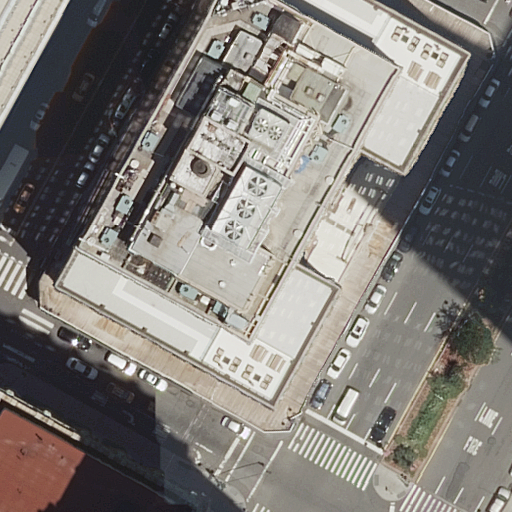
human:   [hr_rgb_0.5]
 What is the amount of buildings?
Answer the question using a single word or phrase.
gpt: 4

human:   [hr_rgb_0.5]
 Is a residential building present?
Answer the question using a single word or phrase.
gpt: yes

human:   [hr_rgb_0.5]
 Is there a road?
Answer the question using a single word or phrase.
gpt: yes

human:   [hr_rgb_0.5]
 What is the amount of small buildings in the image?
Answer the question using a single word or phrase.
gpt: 0

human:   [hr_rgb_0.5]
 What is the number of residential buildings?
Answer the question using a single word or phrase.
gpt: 2

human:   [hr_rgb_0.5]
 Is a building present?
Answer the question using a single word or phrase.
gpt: yes

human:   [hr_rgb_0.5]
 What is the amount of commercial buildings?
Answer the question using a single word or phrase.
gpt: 2

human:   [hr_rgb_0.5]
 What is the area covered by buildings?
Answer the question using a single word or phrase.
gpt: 2922m2

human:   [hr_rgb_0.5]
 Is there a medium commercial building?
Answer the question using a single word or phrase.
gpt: yes

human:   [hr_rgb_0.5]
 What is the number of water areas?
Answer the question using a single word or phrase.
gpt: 0

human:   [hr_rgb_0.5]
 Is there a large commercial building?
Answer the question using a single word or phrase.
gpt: no

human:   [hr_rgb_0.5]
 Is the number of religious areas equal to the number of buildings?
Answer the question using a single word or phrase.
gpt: no

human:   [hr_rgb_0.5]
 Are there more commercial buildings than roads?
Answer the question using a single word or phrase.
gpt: no

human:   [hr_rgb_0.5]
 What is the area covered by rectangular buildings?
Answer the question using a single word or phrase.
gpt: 2922m2

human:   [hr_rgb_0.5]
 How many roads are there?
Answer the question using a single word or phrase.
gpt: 11

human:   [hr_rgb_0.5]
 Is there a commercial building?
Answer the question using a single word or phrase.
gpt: yes

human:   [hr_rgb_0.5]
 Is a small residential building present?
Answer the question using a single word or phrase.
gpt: no

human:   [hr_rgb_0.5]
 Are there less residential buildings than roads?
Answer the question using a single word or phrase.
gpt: yes

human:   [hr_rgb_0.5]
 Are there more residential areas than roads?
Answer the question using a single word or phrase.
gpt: no

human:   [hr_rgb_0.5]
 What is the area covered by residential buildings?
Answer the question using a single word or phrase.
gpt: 2470m2

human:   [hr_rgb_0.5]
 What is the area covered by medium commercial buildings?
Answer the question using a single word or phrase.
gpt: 451m2

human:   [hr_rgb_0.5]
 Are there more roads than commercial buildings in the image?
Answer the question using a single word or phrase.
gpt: yes

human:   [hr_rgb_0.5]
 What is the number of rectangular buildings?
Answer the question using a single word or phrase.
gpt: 4

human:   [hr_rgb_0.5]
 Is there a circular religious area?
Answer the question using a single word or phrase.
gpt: no

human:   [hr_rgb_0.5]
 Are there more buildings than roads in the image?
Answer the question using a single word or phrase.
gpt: no

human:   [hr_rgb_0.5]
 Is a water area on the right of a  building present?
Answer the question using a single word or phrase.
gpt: no

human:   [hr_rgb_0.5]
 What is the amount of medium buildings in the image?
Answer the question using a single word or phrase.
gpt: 3

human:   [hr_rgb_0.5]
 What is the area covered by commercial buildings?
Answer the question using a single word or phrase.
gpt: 451m2

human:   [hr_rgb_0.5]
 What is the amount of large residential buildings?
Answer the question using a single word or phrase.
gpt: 1

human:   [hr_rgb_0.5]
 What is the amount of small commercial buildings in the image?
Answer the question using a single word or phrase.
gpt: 0

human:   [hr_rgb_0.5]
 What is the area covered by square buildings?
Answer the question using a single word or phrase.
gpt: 0m2

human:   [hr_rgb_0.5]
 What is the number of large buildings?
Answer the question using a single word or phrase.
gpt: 1

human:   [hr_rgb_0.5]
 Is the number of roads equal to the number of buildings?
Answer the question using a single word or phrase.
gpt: no

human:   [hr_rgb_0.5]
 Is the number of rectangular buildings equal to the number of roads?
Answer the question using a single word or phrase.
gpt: no

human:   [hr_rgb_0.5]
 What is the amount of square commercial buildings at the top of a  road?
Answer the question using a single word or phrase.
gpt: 0

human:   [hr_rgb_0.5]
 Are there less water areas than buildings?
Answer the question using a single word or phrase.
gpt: yes

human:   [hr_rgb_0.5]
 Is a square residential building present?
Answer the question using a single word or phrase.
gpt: no

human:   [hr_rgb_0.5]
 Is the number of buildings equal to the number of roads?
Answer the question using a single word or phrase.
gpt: no

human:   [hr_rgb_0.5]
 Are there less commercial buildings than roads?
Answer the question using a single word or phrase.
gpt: yes

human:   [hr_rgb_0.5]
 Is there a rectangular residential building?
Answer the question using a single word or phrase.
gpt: yes

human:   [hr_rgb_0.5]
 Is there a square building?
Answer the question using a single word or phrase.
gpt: no

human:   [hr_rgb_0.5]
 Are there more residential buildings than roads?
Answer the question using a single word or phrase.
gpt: no

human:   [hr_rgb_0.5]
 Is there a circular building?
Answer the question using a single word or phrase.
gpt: no

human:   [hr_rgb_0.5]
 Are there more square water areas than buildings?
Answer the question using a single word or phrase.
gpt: no

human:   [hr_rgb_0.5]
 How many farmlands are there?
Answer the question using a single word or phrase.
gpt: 0

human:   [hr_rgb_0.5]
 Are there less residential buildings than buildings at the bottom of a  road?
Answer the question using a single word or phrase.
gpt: no

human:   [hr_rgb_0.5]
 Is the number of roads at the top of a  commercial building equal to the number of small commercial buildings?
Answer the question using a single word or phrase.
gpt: no

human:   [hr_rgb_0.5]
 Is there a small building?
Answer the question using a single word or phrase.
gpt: no

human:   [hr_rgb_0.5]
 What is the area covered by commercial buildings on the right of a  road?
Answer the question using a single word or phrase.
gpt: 301m2

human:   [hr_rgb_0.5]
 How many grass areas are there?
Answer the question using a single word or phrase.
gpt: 0

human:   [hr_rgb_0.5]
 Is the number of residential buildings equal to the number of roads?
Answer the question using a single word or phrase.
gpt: no

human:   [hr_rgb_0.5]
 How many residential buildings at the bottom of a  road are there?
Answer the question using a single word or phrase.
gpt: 1

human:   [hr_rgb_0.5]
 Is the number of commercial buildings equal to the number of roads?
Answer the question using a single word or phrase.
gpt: no

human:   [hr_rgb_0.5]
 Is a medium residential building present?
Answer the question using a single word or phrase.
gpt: yes

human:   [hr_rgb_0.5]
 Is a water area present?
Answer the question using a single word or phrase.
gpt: no

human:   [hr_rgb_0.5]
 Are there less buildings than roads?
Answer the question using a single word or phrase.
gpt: yes

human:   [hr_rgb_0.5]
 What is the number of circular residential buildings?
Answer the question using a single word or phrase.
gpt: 0

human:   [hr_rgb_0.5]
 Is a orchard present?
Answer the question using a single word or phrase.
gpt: no

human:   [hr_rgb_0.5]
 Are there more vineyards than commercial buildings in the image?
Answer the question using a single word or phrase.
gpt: no

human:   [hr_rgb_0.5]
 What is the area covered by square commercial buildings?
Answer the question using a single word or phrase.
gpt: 0m2

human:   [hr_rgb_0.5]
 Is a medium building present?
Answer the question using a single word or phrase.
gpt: yes

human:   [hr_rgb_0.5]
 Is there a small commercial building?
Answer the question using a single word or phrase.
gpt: no

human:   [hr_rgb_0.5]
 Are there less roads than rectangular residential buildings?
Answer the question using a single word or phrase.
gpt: no

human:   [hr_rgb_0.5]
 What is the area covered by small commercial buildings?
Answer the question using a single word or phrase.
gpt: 0m2